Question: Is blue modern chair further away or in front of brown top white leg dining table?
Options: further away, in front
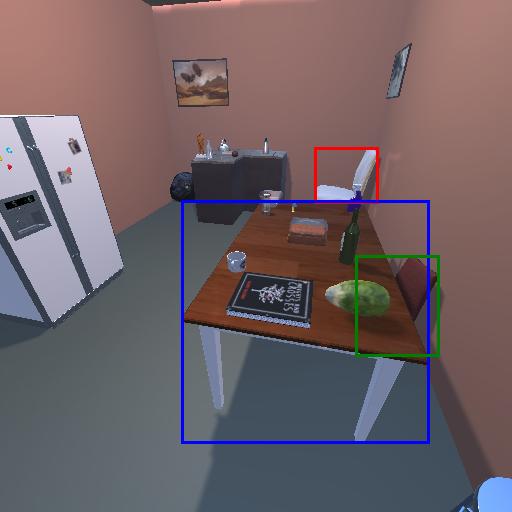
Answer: further away